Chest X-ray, PA view. Patient: 64 years old, sex M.
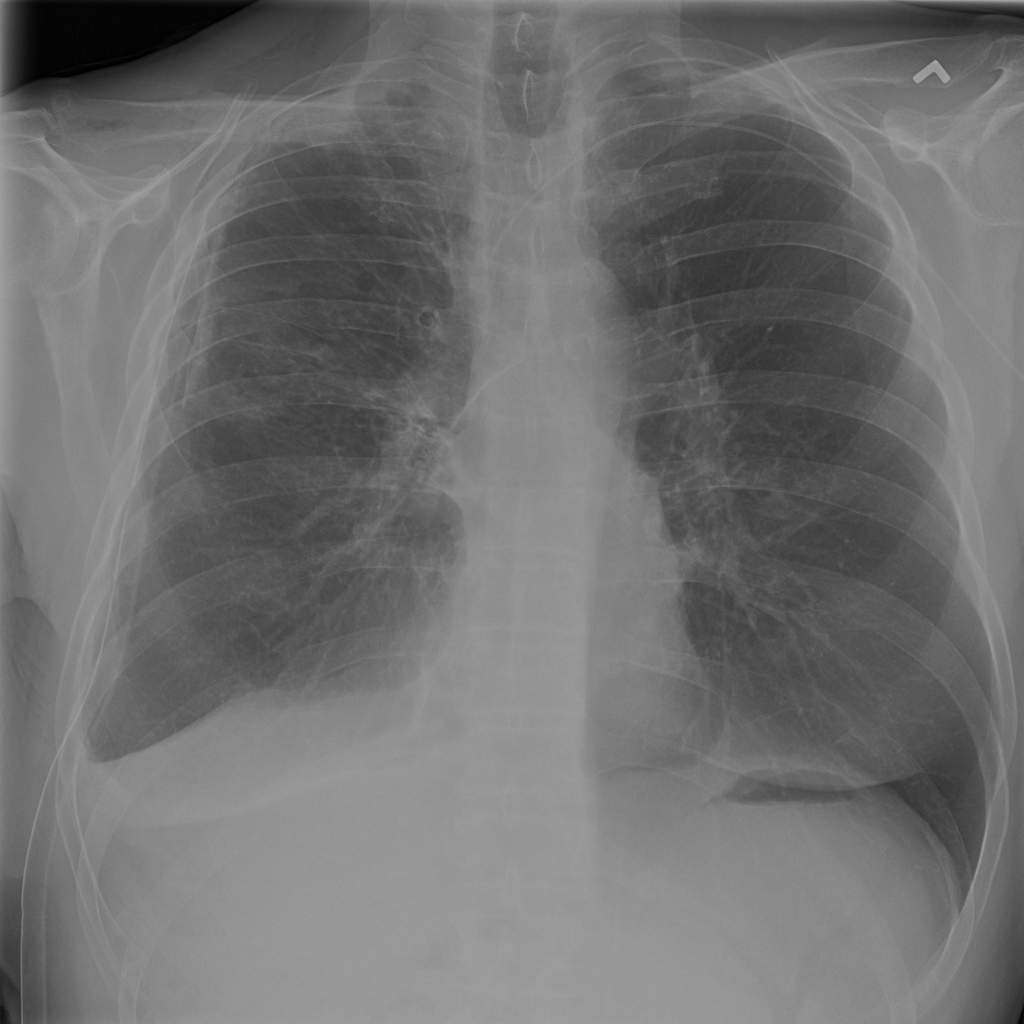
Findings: Emphysema, Infiltration, Pleural_Thickening